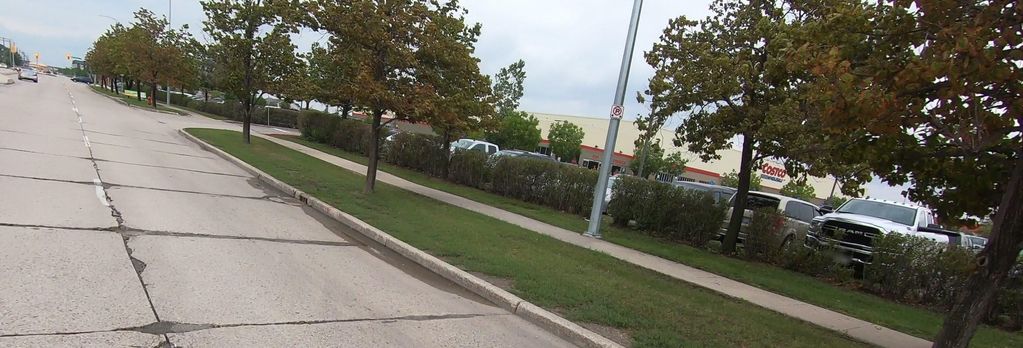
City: winnipeg